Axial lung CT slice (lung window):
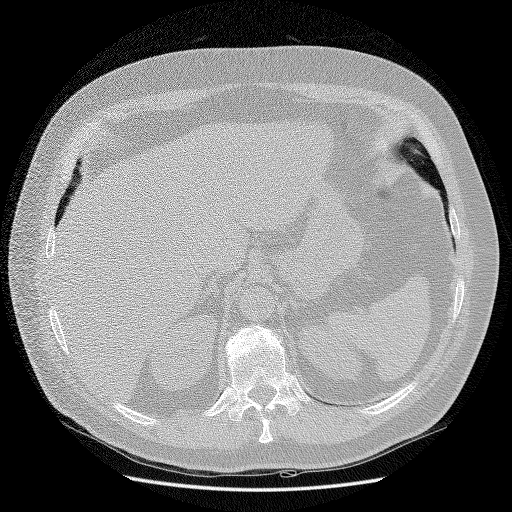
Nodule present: no